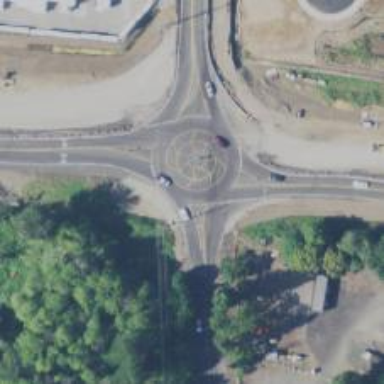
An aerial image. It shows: Roundabout on trunk highway.